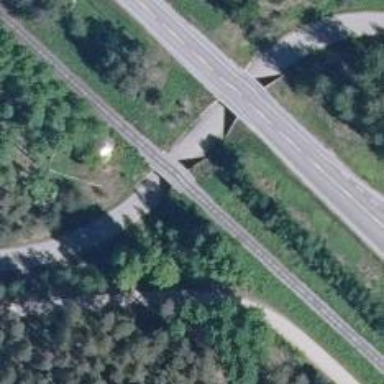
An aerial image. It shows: Bridge over railway line.